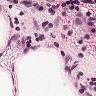
Metastatic tissue present: no